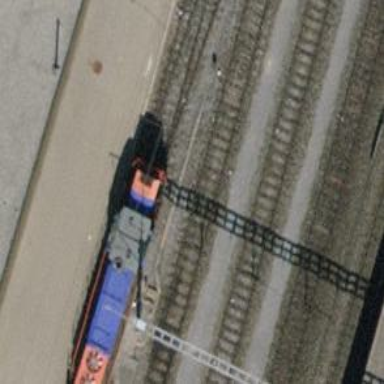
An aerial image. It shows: Siding railway line with electrified contact line for the trains.